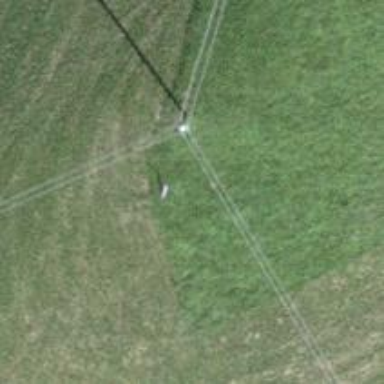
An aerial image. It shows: Minor power line.